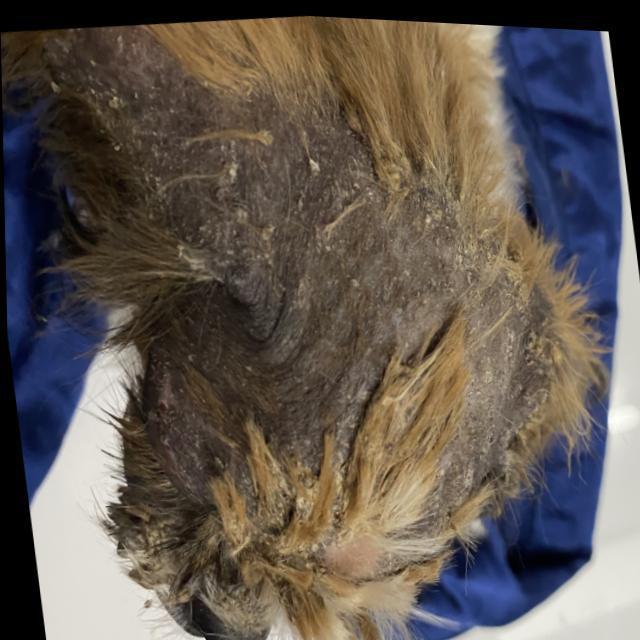
Canine demodicosis (Demodex mange) — caused by Demodex canis mites. Presents with alopecia, follicular papules, pustules, and comedones. Often localized on face and forelimbs.